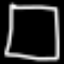
Label: square